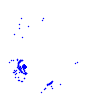
Particle: electron